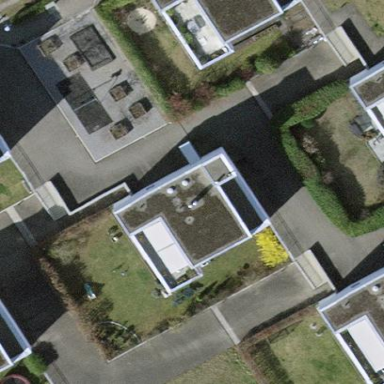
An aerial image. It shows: Building with flat roof.